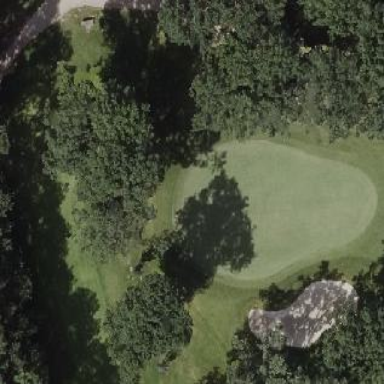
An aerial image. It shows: Golf green.